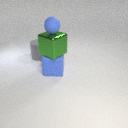
large blue rubber cube in front of large gray rubber cylinder